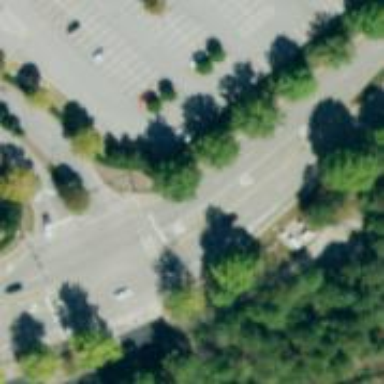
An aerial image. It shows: Zebra crossing on the road.